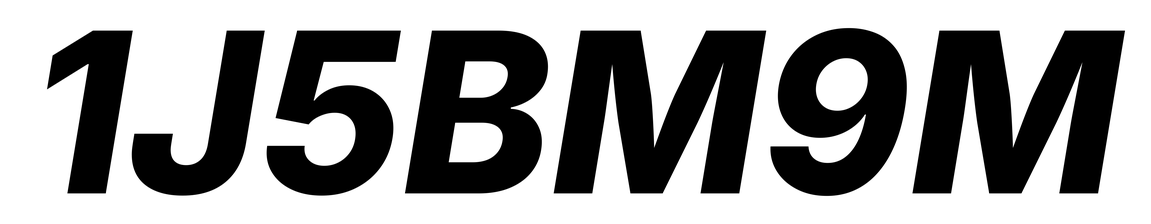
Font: Inter-Italic_ExtraBold_Italic